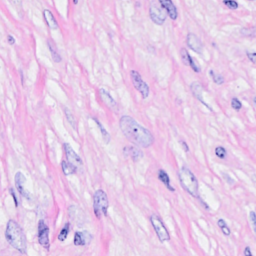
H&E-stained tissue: Breast